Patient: sex M, age 26
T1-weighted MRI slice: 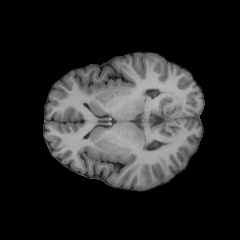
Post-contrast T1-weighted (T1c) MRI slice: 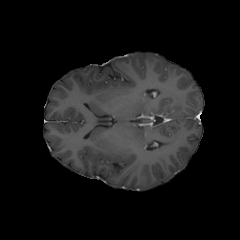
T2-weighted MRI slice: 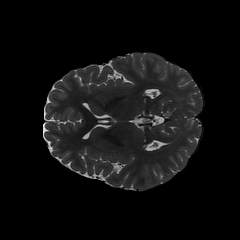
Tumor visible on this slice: no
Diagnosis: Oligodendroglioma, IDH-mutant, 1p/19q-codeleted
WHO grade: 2